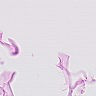
Metastatic tissue present: no